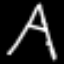
Label: The Eiffel Tower